Часть A. Один маятник (2.9 балла) В этой части мы рассмотрим математический маятник — груз массы $m$, подвешенный на нити длины $l$. Ускорение свободного падения $g$. Угловую амплитуду колебаний маятника обозначим $\alpha$ и будем всюду считать малой $\alpha \ll 1$.
Найдите среднюю за период силу натяжения нити маятника $\langle T\rangle$. Выразите ответ через угловую амплитуду колебаний $\alpha$ и параметры маятника.
Пусть теперь длину нити маятника медленно изменяют, так что относительное изменение длины за один период колебаний мало. Какая работа совершится над грузом, если длина нити изменяется на $\Delta l \ll l$? Выразите ответ через угловую амплитуду колебаний $\alpha$ (считая ее постоянной) и параметры маятника.
В начальный момент времени длина равна $l_0$, а энергия колебаний $W_0$. Найдите энергию колебаний $W_1$, когда длина нити станет равной $l_1$. Потенциальная энергия при этом все время отсчитывается от нижнего положения груза, то есть с изменением длины нити нуль потенциальной энергии смещается!
В условиях предыдущего пункта, найдите амплитуду $\alpha_1$, когда длина маятника станет равна $l_1$. В начальный момент времени длина нити равна $l_0$, амплитуда колебаний $\alpha_0$.
Часть B. Два маятника (4.2 балла) Пусть нить перекинута через два гладких гвоздя малого диаметра, на концах нити закреплены грузы массами $m_1$ и $m_2$ соответственно. При этом левый груз 1 всегда движется строго вертикально, а правый в начальный момент отклоняют на малый угол $\alpha \ll 1$ от вертикали. Нить достаточно длинна, чтобы в процессе движения левый груз не достиг гвоздя. Начальная длина правого участка нити равна $l$. Мы исследуем дальнейшее движение системы с такими начальными условиями при разных предположениях относительно масс грузов.
Пусть теперь маятник имеет заряд $q >0$ и помещен во внешнее электрическое поле $E$, направленное вертикально ($E>0$ когда поле направлено вниз). Это электрическое поле медленно меняется со временем. Пусть в начальный момент времени поле было равно нулю, а амплитуда колебаний груза $\alpha_0$. Рассмотрите эту систему аналогично пунктам A1 - A4. Найдите амплитуду колебаний груза $\alpha_2$, когда электрическое поле станет равным $E_1$. Считайте, что поле меняется достаточно медленно, так что изменение амплитуды колебаний за один период мало. Длина маятника постоянна и равна $l$.
Пусть $m_1 = m + \delta m$, $m_2 = m$, $\delta m \ll m$. Начальная скорость груза $m_1$ равна нулю, начальная амплитуда колебаний второго груза равна $\alpha_0$, длина правого участка нити $l_0$. Найдите среднее ускорение $a_0$ левого груза в начальный момент времени. Усреднение производится по периоду колебаний правого груза. Считайте что $a_0 >0$ если ускорение направлено вверх.
При каком значении $\delta m_0$ левый груз в среднем не будет двигаться?
Пусть $\delta m = \delta m_0$. Найдите максимальное смещение $z_{max}$ груза $m_1$ относительно начального положения.
Если значение $\delta m$ не очень сильно отличается от $\delta m_0$, то груз $m_1$ будет совершать колебания, циклическая частота колебаний которых много меньше частоты колебаний правого груза. Найдите эту частоту $\Omega$, а также амплитуду $B$ колебаний. При каких значениях $\Delta m = \delta m - \delta m_0$ такие колебания можно считать гармоническими?
Часть С. Электрическая цепь (0.9 балла)
Пусть теперь значение $\delta m \ll m$ произвольно. Найдите максимальную и минимальную длины правого участка нити при дальнейшем движении.
Рассмотрим колебательный контур, состоящий из катушки индуктивности $L$ и плоского конденсатора, между обкладками которого вакуум. Расстояние между обкладками конденсатора медленно меняют. Пусть начальная емкость конденсатора $C_0$, начальная амплитуда тока в контуре $I_0$. Рассмотрите систему аналогично пунктам A1-A4. Найдите амплитуду тока $I_1$ в тот момент, когда емкость конденсатора станет равна $C_1$.
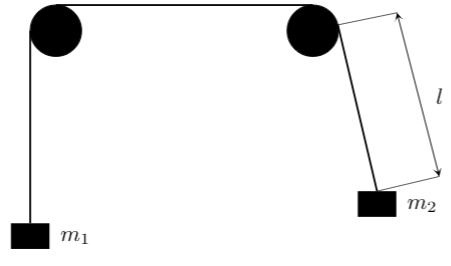
Найдите среднюю за период силу натяжения нити маятника $\langle T\rangle$. Выразите ответ через угловую амплитуду колебаний $\alpha$ и параметры маятника.
Решение: Если текущий угол отклонения груза $\varphi$, скорость груза $v = l \dot{\varphi}$, сила натяжения нити равна $$ T = mg \cos \varphi + \frac{m v^2}{l} \approx mg\left(1 - \frac{\varphi^2}{2} \right) + ml \dot{\varphi}^2. $$ Средний квадрат угла и его производной при гармонических колебаниях выражаются через амплитуду $\alpha$ как $$ \langle \varphi^2\rangle = \frac{\alpha^2}{2}, \quad \langle \dot{\varphi}^2\rangle = \frac{\alpha^2 \omega^2}{2}, $$ где $\omega^2 = g/l$ — циклическая частота колебаний. Отсюда получаем $$ \langle T \rangle = mg \left(1 - \frac{\langle \varphi^2 \rangle}{2} \right) + ml \langle \dot{\varphi}^2 \rangle = mg \left( 1 + \frac{\alpha^2}{4}\right). $$
Ответ: $$ \langle T \rangle = mg \left( 1 + \frac{\alpha^2}{4}\right) $$

Пусть теперь длину нити маятника медленно изменяют, так что относительное изменение длины за один период колебаний мало. Какая работа совершится над грузом, если длина нити изменяется на $\Delta l \ll l$? Выразите ответ через угловую амплитуду колебаний  $\alpha$ (считая ее постоянной) и параметры маятника.
Решение: Работа силы натяжения нити равна произведению средней силы натяжения нити на перемещение. Учтем, что при увеличении длины нити перемещение направлено противоположно действию силы, поэтому работа отрицательна. Также можно учесть работу силы тяжести $mg \Delta l$, действующей на груз, тогда полная работа будет равна $A = - mg \Delta l \alpha^2/4$.
Ответ: $$ A = - mg \Delta l \left(1 + \frac{\alpha^2}{4} \right) $$

В начальный момент времени длина равна $l_0$, а энергия колебаний $W_0$. Найдите энергию колебаний $W_1$, когда длина нити станет равной $l_1$. Потенциальная энергия при этом все время отсчитывается от нижнего положения груза, то есть с изменением длины нити нуль потенциальной энергии смещается!
Решение: Изменение энергии груза равно работе, совершенной над ним внешними силами при изменении длины нити. При этом первый член в работе $- mg \Delta l$ отвечает изменению потенциальной энергии груза в положении равновесия. Мы будем отсчитывать потенциальную энергию от положения равновесия, поэтому в дальнейшем этот член учитывать не нужно. Энергия колебаний выражается через их амплитуду $$ W = m g l \frac{\alpha^2}{2}. $$ Скорость изменения энергии $$ \frac{dW}{dt} = - mg \frac{\alpha^2}{4} \frac{dl}{dt}.$$ Выразим здесь амплитуду через энергию: $$ \frac{dW}{dt} = -\frac{W}{2l}\frac{dl}{dt}. $$ Отсюда получаем $$ \frac{dW}{W} = - \frac{1}{2} \frac{dl}{l}, \quad \ln W = -\frac{1}{2} \ln l + const, $$ а значит $$ W \sim l^{-1/2} $$ Из этого соотношения следует, что при медленном изменении длины нити маятников отношение $W/\omega \approx const$ остается постоянной. Она называется адиабатическим инвариантом.
Ответ: $$ W_1 = W_0 \sqrt{\frac{l_0}{l_1}} $$

В условиях предыдущего пункта, найдите амплитуду $\alpha_1$, когда длина маятника станет равна $l_1$. В начальный момент времени длина нити равна $l_0$, амплитуда колебаний $\alpha_0$.
Решение: Амплитуда колебаний определяется энергией $$ W \sim l \alpha^2, $$ поэтому $$ \alpha \sim W^{1/2}l^{-1/2} \sim l^{-3/4}. $$ Тогда конечная амплитуда
Ответ: $$ \alpha_1 = \alpha_0 \left( \frac{l_0}{l_1}\right)^{3/4} $$

Пусть теперь маятник имеет заряд $q >0$ и помещен во внешнее электрическое поле $E$, направленное вертикально ($E>0$ когда поле направлено вниз). Это электрическое поле медленно меняется со временем. Пусть в начальный момент времени поле было равно нулю, а амплитуда колебаний груза $\alpha_0$. Рассмотрите эту систему аналогично пунктам A1 - A4. Найдите амплитуду колебаний груза $\alpha_2$, когда электрическое поле станет равным $E_1$. Считайте, что поле меняется достаточно медленно, так что изменение амплитуды колебаний за один период мало. Длина маятника постоянна и равна $l$.
Решение: Если электрическое поле постоянно и равно $E$, то движение маятника происходит так же, как и в эквивалентном гравитационном поле с ускорением свободного падения $g_1 = g + qE/m$. При изменении поля частота колебаний $\omega =\sqrt{g_1/l}$ также будет меняться. Поскольку поле переменное его работа за период не будет равна нулю, несмотря на то, что груз маятник вернется в исходную точку. Пусть за период колебаний $T$ электрическое поле изменилось на величину $\Delta E$. Найдем соответствующую работу, она будет равна изменению кинетической энергии груза. Важно, что мы будем рассматривать промежуток, который начинается с прохождения грузом положения равновесия. Тогда вся энергия груза в начале и в конце равна кинетической энергии, а значит работа равна увеличению энергии колебаний. Зависимость угла отклонения маятника от времени имеет вид $\varphi = \alpha \sin \omega t$, а вертикальная координата маятника $z = l(1- \cos \varphi) \approx l \varphi^2/2$ (ось $z$ направлена вверх). Тогда работа электрического поля $$ dA = -q E dz = -q El \varphi d \varphi = - q E l \alpha \sin\omega t \omega \alpha \cos\omega t dt = -q El \omega \alpha ^2 \sin \omega t \cos \omega t dt. $$ Электрическое поле $E = E_0 + \Delta E\frac{t}{T}$, причем вклад в работу за период дает только переменная часть поля, поэтому полная работа $$ A = -q l \omega \alpha ^2\frac{\Delta E}{T} \int_0^T dt\, t \sin \omega t \cos \omega t $$ Вычислим стоящий здесь интеграл: $$ \int_0^T dt\, t \sin \omega t \cos \omega t = \frac{1}{2}\int_0^T tdt\, \sin 2 \omega t = \frac{1}{2}\int_0^T td \left(- \frac{\cos 2 \omega t}{2 \omega} \right) = $$ $$ \left.- \frac{t \cos 2\omega t}{ 4 \omega }\right|_0^T + \frac{1}{4 \omega}\int_0^T dt \cos 2 \omega t = - \frac{T}{4 \omega}. $$ $$ A = \frac{1}{4}q l \alpha ^2\Delta E $$ Тогда скорость изменения энергии $$ \frac{dW}{dt} = \frac{A}{T} = \frac{1}{4}q l \alpha ^2 \frac{dE}{dt}. $$ Энергия колебаний выражается через амплитуду $$ W = (mg + qE)l \alpha^2/2 $$ $$ \frac{dW}{dt} = \frac{qW}{2(mg +qE)} \frac{dE}{dt} $$ $$ \frac{dW}{W} = \frac{1}{2} \frac{q dE}{q E + mg}, \quad \ln W = \frac{1}{2} \ln(qE + mg) + const $$ Таким образом получаем $$ W \sim \sqrt{g+ qE/m} $$ то есть опять сохраняется адиабатический инвариант $W/\omega$. Значит амплитуда $$ \alpha \sim \left( g + \frac{qE}{m}\right)^{-1/4} $$
Ответ: $$ \alpha_2 = \alpha_0 \left( 1 + \frac{qE_1}{mg}\right)^{-1/4} $$

Пусть $m_1 = m + \delta m$, $m_2 = m$, $\delta m \ll m$. Начальная скорость груза $m_1$ равна нулю, начальная амплитуда колебаний второго груза равна $\alpha_0$,  длина правого участка нити $l_0$.  Найдите среднее ускорение $a_0$ левого груза в начальный момент времени. Усреднение производится по периоду колебаний правого груза. Считайте что $a_0 >0$ если ускорение направлено вверх.
Решение: Cредняя сила натяжения нити равна $T = m_2 g (1 + \alpha_0^2/4) - m_2 a_0$, здесь первое слагаемое — это среднее натяжение нити из предыдущей части, а последний вклад возникает из-за ускорения второго груза вдоль нити. Второй закон Ньютона для первого груза (после усреднения по движению второго): $$ m_1 a_0 = - m_1 g + m_2 g (1 + \alpha_0^2/4) - m_2 a_0. $$ Подставляя значения масс, получаем $$ (m_1+m_2) a_0 = - (m + \delta m)g + mg + mg \alpha_0^2/4 = - \delta m g + m g \alpha_0^2/4. $$ Все члены в правой части малы, поэтому слева можно пренебречь отличием $m_1$ от $m$, тогда ускорение
Ответ: $$ a_0 = -\frac{\delta m}{2m} g + g \frac{\alpha_0^2}{8} $$

При каком значении $\delta m_0$ левый груз в среднем не будет двигаться?
Решение: Среднее ускорение обращается в 0 при
Ответ: $$ \delta m = m\frac{\alpha_0^2}{4} $$

Пусть $\delta m = \delta m_0$. Найдите максимальное смещение $z_{max}$ груза $m_1$ относительно начального положения.
Решение: Запишем уравнение движения груза $m_1$, его координату обозначим $z$, начальное значение координаты равно нулю, ось $z$ направлена вверх. $$ m_1 \ddot{z} = - m_1 g + T. $$ В первом приближении левый груз не влияет на движение правого. тогда закон движения правого груза $$ \varphi(t) = \alpha_0 \cos \omega t, \omega = \sqrt{\frac{g}{l_0}}, $$ тогда сила натяжения нити $$ T = m_2( g \cos \varphi + l_0 \dot{\varphi}^2) - m_2 \ddot{z}= m\left( g - g\frac{\varphi^2}{2}+ l _0\dot{\varphi}^2 \right) - m_2\ddot{z};$$ $$ T = mg\left(1 - \frac{\alpha_0^2}{2} \cos^2 \omega t + \alpha_0^2 \sin^2 \omega t \right) - m \ddot{z}. $$ Уравнение движения $$ 2m \ddot{z} = - (m + \delta m)g + mg\left(1 - \frac{\alpha_0^2}{2} \cos^2 \omega t + \alpha_0^2 \sin^2 \omega t \right). $$ Подставим значение $\delta m = \delta m_0$: $$ 2m \ddot{z}= mg \alpha_0^2\left(- \frac{1}{4} -\frac{1}{2} \cos^2 \omega t + \sin^2 \omega t\right) = \frac{3 m g \alpha_0 ^2}{4} \left( 1 - 2 \cos^2 \omega t\right)=- \frac{3 m g \alpha_0 ^2}{4}\cos 2 \omega t. $$ Решение этого уравнения при заданных начальных условиях $$ z = \frac{3 g \alpha_0^2}{32 \omega^2}\left( \cos2 \omega t -1\right). $$ Смещение будет максимальным, когда $\cos \omega t = -1$, при этом $$ z = - \frac{3 g \alpha_0^2}{16 g/l_0} = - \frac{3}{16} l_0 \alpha_0^2, $$ знак - говорит о том, что груз сдвинется вниз. Видим, что смещение груза действительно мало, поэтому движение правого груза не меняется.
Ответ: $$ z_{max} = \frac{3}{16} \alpha_0^2 l_0 $$

Если значение $\delta m$ не очень сильно отличается от $\delta m_0$, то груз $m_1$ будет совершать колебания, циклическая частота колебаний которых много меньше частоты колебаний правого груза. Найдите эту частоту $\Omega$, а также амплитуду $B$ колебаний. При каких значениях $\Delta m = \delta m - \delta m_0$ такие колебания можно считать гармоническими?
Решение: Снова запишем уравнения движения для левого груза, усредненные по периоду. Пусть в текущий момент времени амплитуда колебаний правого груза равна $\alpha(t)$, тогда $$ \ddot{z} = - \frac{\delta m}{2m} g + \frac{1}{8} g \alpha^2(t). $$ В процессе движения длина нити правого груза меняется, при этом согласно A4 меняется и амплитуда колебаний $$ \alpha(t) = \alpha_0\left( \frac{l_0}{l(t)}\right)^{3/4}. $$ Текущая длина нити правого груза выражается через смещение левого груза $l(t) = l_0 + z$. Тогда уравнение движение принимает вид $$ \ddot{z} = - \frac{\delta m}{2m} g + \frac{1}{8} g \alpha_0^2 \left( \frac{l_0}{l_0 + z}\right)^{3/2} $$ Запишем $\delta m= \delta m_0 + \Delta m$ и разложим правую часть уравнения до первого порядка по $z$: $$ \ddot{z} = -\frac{\delta m_0}{2m}g - \frac{\Delta m}{2m} g + \frac{1}{8} g \alpha_0^2 \left( 1 - \frac{3}{2} \frac{z}{l_0}\right) = - \frac{\Delta m}{2m} g - \frac{3g \alpha_0^2}{16 l_0} z. $$ Это уравнение гармонических колебаний с частотой $$ \Omega = \alpha_0\sqrt{\frac{3 g}{16 l_0}} $$ Из-за постоянного слагаемого слагаемого в правой части решение уравнения — сумма постоянного смещения и гармонического колебания. С учетом того, что в начальный момент времени смещение равно нулю, закон движения имеет вид $$ z = - \frac{\Delta m}{m} \frac{8 l_0}{3 \alpha_0^2} (1 - \cos \Omega t) = -B(1 - \cos \Omega t). $$ Коэффициент перед косинусом — амплитуда колебаний. Мы получили уравнение гармонических колебаний, раскладывая уравнение движения по $z/l_0$. Приближение работает, если амплитуда колебаний мала $B \ll l_0$, то есть $$ \frac{\Delta m}{m} \ll \alpha_0^2. $$
Ответ: $$ \Omega = \alpha_0\sqrt{\frac{3 g}{16 l_0}} $$ $$ B = \frac{\Delta m}{m} \frac{8 l_0}{3 \alpha_0^2} $$ $$ \frac{\Delta m}{m} \ll \alpha_0^2. $$

Пусть теперь значение $\delta m  \ll m$ произвольно. Найдите максимальную и минимальную длины правого участка нити при дальнейшем движении.
Решение: Начальная энергия колебаний правого груза $$ W_0 = m g l_0 \frac{\alpha_0^2}{2}. $$ Если в некоторый момент времени длина нити правого груза равна $l$, энергия колебаний в этот момент времени $$ W = W_0 \frac{l_0^{1/2}}{l^{1/2}}. $$ При этом изменение потенциальной энергии в гравитационном поле $$ \Delta U = \delta m g (l - l_0). $$ Запишем закон сохранения энергии, с учетом того, что в крайних точках кинетическая энергия вертикального движения грузов равна нулю: $$ W_0 = W + \delta m g (l - l_0) = W_0 \frac{l_0^{1/2}}{l^{1/2}} + \delta m g (l - l_0). $$ Введем обозначения $$ x^2 = \frac{l}{l_0}, \quad \xi = \frac{W_0}{\delta m g l_0} = \frac{m \alpha_0^2 }{2 \delta m}, $$ тогда получим уравнение на $x$: $$ \xi \left( 1 - \frac{1}{x}\right) = x^2 -1. $$ У этого уравнения всегда есть решение $x=1$, отвечающее начальному положению грузов. Преобразуем: $$ \xi = \frac{x^2-1}{1-1/x} = x(x+1). $$ Корни этого уравнения $$ x = \pm \sqrt{\xi + 1/4} - 1/2. $$ Имеют смысл только положительные решения, поэтому дальше рассматриваем только положительный знак перед корнем. Ему отвечает длина нити $$ l_1 = l_0 \left(\sqrt{\frac{m \alpha_0^2 }{2 \delta m} + \frac{1}{4}}- \frac{1}{2}\right)^2. $$ При $\xi >2$ $l_1 >l_0$ (то есть $ \alpha_0^2 > 4 \delta m/m$) и значение $l_1$ — максимальное значение длины нити, тогда минимальное значение $l_0$. Если же $\xi <2$, $l_1$ — минимальное значение, а максимальное значение $l_0$. Заметим, что граничное значение $\xi = 2$ как раз отвечает значению $\delta m/m = \alpha_0^2/4$, при котором левый груз в целом не движется. Если масса левого груза больше критической, он движется вниз, а длина правой нити уменьшается. Если же масса меньше критической, левый груз будет двигаться вверх, а длина нити будет увеличиваться.
Ответ: При $\delta m/m > \alpha_0^2/4$: $l_{min} = l_1$, $l_{max} = l_0$. При $\delta m/m > \alpha_0^2/4$: $l_{min} = l_0$, $l_{max} = l_1$. $$ l_1 = l_0 \left(\sqrt{\frac{m \alpha_0^2 }{2 \delta m} + \frac{1}{4}}- \frac{1}{2}\right)^2 $$

Рассмотрим колебательный контур, состоящий из катушки индуктивности $L$ и плоского конденсатора, между обкладками которого вакуум.  Расстояние между обкладками конденсатора медленно меняют.  Пусть начальная емкость конденсатора $C_0$, начальная амплитуда тока в контуре $I_0$. Рассмотрите систему аналогично пунктам A1-A4. Найдите амплитуду тока $I_1$ в тот момент, когда емкость конденсатора станет равна $C_1$.
Решение: Пусть амплитуда колебаний заряда на конденсаторе в некоторый момент времени равна $Q$, тогда энергия колебаний в контуре равна $$ W = \frac{Q^2}{2 C}, $$ где емкость конденсатора с расстоянием между пластинами $d$ равна $$C = \frac{\varepsilon_0 S}{d}.$$ Если в данный момент времени заряд пластин конденсатора $q$, электрическое поле в нем равно $$ E = \frac{q}{\varepsilon_0 S}, $$ они притягиваются друг к другу с силой $$ F = \frac{q^2}{2 \varepsilon_0 S}, $$ а средняя сила притяжения равна $$ \langle F \rangle = \frac{Q^2}{4 \varepsilon_0 S}. $$ Тогда если за время, много большее периода колебаний, расстояние между пластинами изменили на величину $\Delta d \ll d$, при этом совершили работу $$ A = \langle F \rangle \Delta d = \frac{Q^2}{4 \varepsilon_0 S} \Delta d = \frac{C}{2 \varepsilon_0 S} W \Delta d = \frac{1}{2} W \frac{\Delta d}{d}. $$ Таким образом, скорость изменения энергии колебаний $$ \frac{dW}{dt} = \frac{1}{2} \frac{d}{dt} d, $$ откуда получаем $$ \ln W = \frac{1}{2}\ln d + const, \quad W \sim d^{1/2} \sim C^{-1/2}. $$ Такая зависимость энергии напряжения от емкости отвечает адиабатическому инварианту $W/\omega = const$, так как $\omega \sim C^{-1/2}$. Инвариант имеет такой же вид, как и в механике. Энергия выражается через амплитуду тока: $$ W = \frac{LI^2}{2}, $$ поэтому $I \sim W^{1/2}$, а значит
Ответ: $$ I_1 = I_0 \left( \frac{C_0}{C_1}\right)^{1/4}. $$
Темы:
T, Механика, Динамика, Адиабатический инвариант, Сборы XY, X, 2022